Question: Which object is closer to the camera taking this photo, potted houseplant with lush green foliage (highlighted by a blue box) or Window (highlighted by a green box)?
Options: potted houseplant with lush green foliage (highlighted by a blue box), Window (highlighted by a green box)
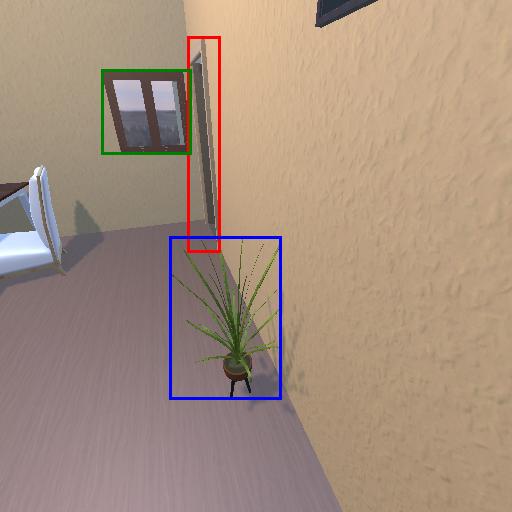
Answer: potted houseplant with lush green foliage (highlighted by a blue box)